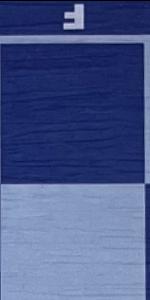
Label: Empty